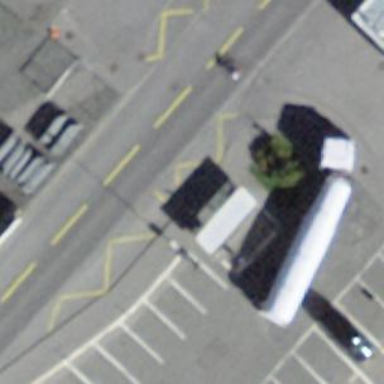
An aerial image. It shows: Sidewalk that serves as public transport platform.